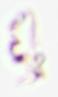
Label: Detritus